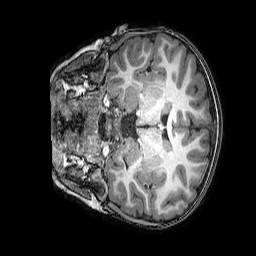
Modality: T1w
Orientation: coronal
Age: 6
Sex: female
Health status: healthy